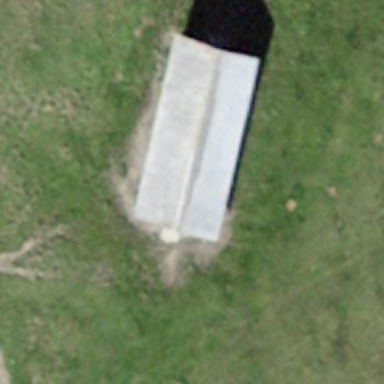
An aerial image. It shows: Farm auxiliary building.